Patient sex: M
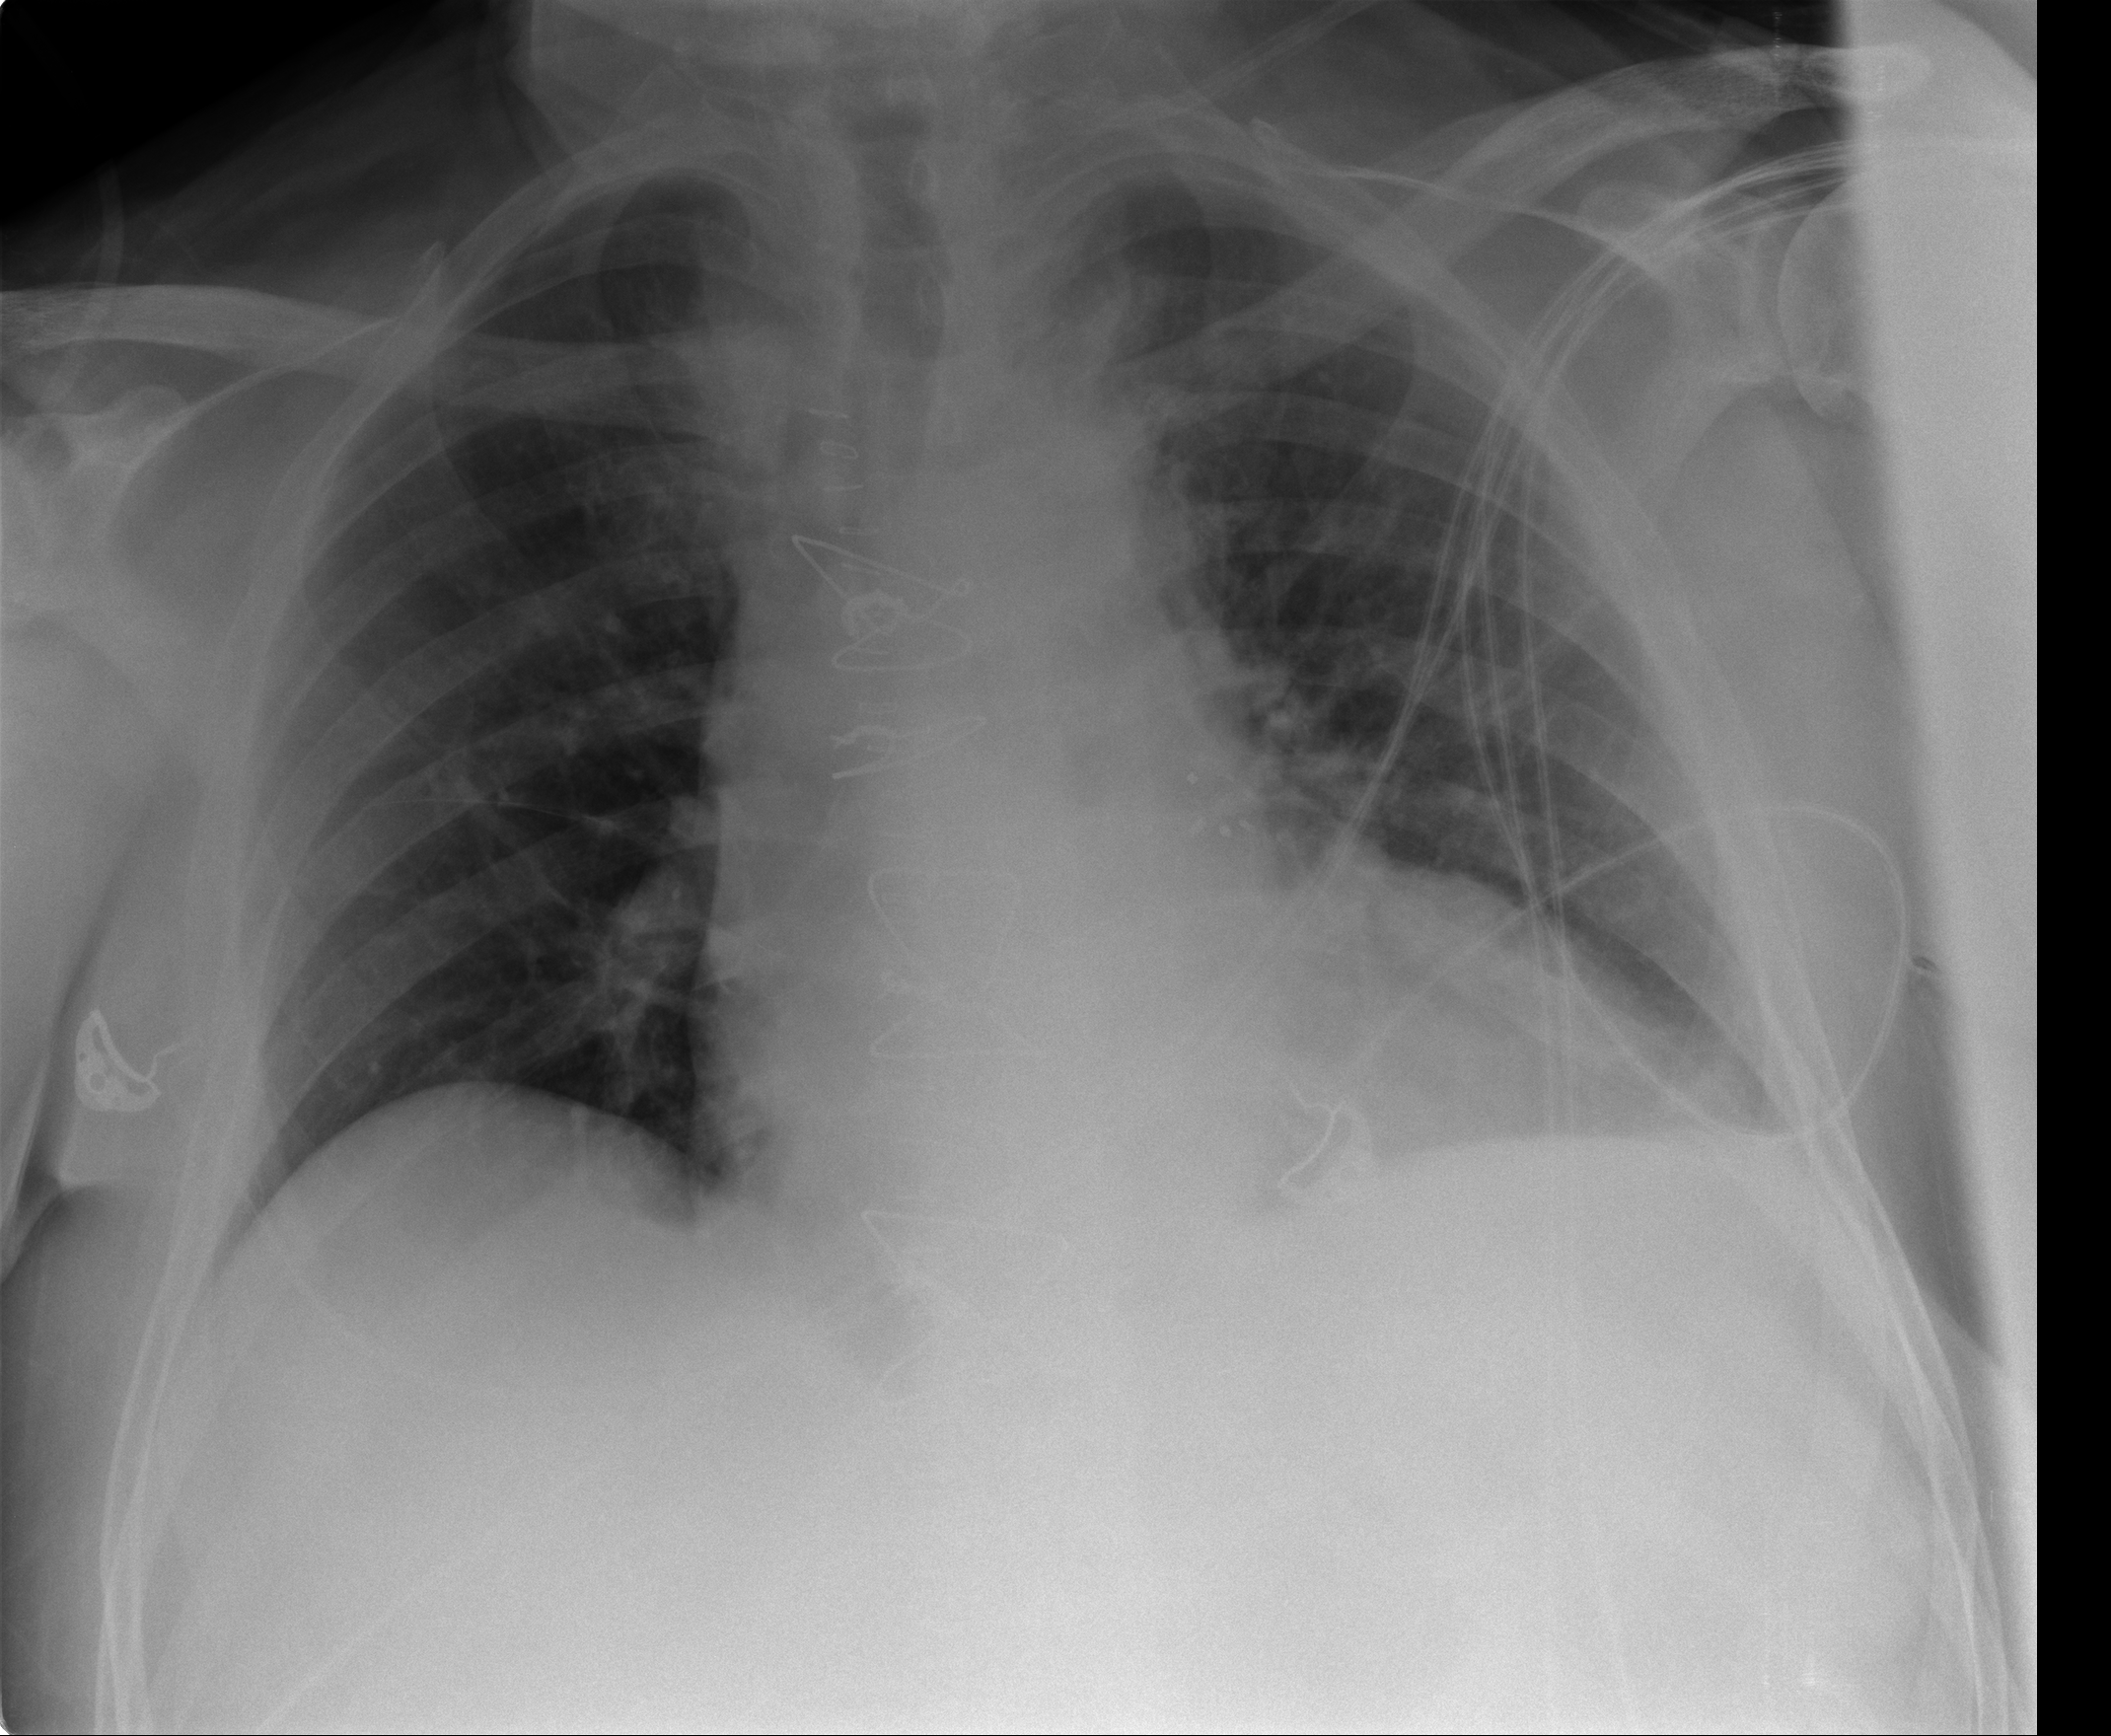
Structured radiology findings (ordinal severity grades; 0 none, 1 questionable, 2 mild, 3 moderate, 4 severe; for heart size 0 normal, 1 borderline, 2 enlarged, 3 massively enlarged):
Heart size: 2
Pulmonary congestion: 1
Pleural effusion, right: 0
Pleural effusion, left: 1
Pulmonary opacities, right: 0
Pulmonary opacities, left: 0
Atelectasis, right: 2
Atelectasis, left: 1